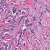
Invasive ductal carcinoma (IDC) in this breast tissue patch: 1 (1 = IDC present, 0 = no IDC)